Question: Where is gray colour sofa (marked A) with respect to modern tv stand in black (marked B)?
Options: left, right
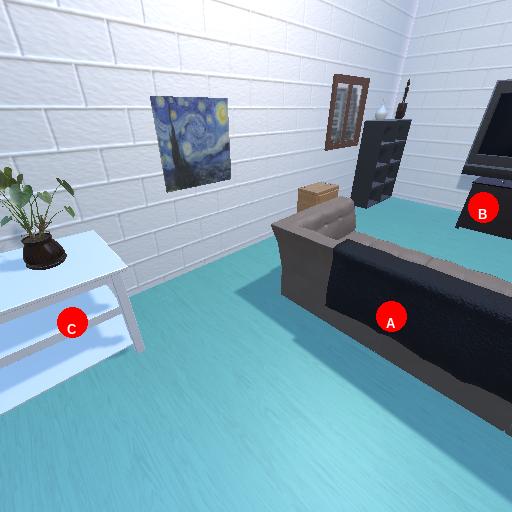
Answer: left